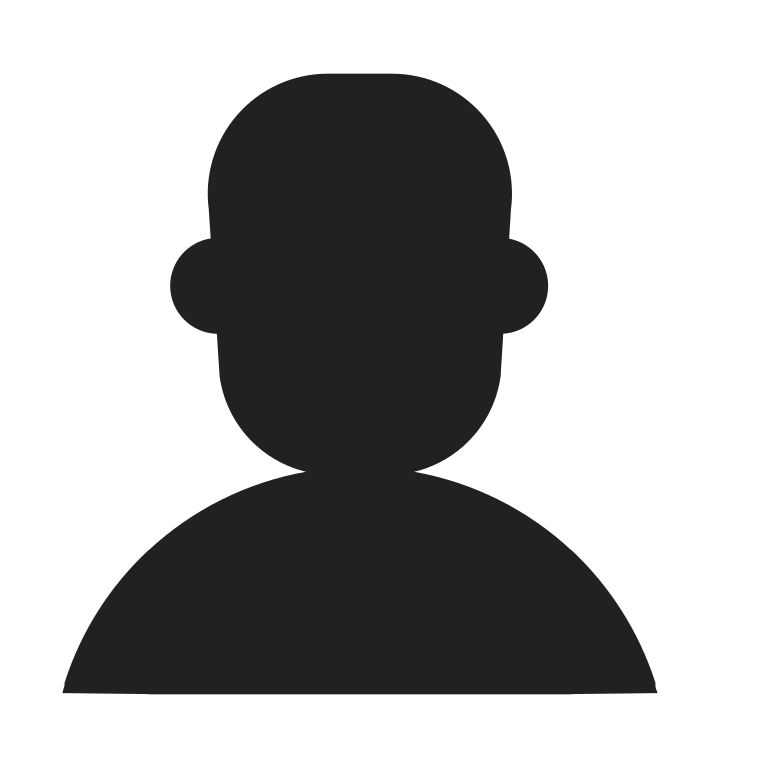
bust in silhouette high contrast